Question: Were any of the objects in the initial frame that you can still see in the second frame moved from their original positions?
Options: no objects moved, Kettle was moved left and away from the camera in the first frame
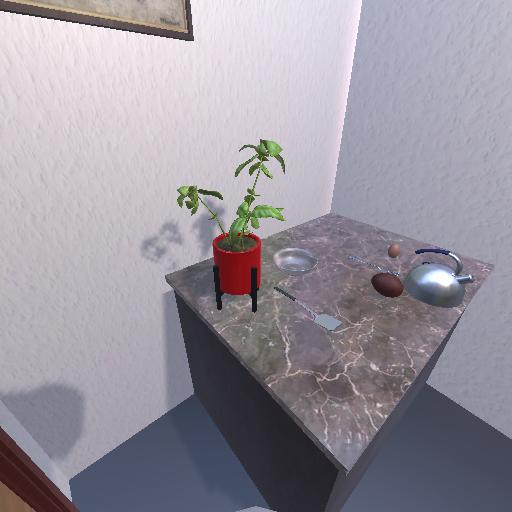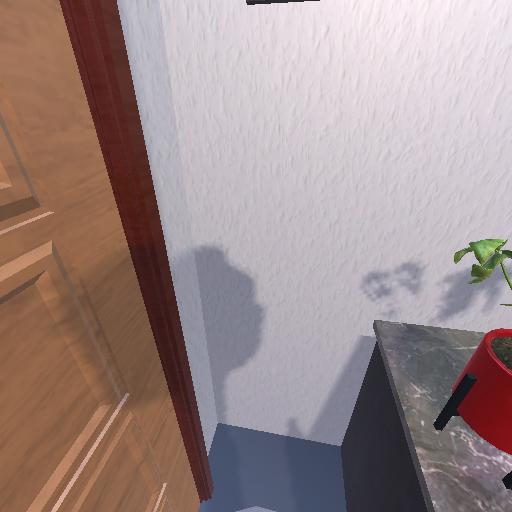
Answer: no objects moved